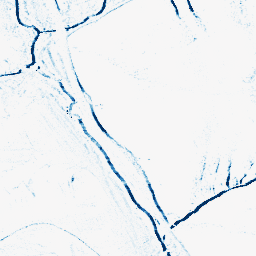
Category: morphological
Decomposition family: morphological_rect
Decomposition parameters: operation: closing
width: 5
height: 3
Upsampling method: regularized
Upsampling parameters: scale: 4
lambda_reg: 0.001
Upsampling scale: 4